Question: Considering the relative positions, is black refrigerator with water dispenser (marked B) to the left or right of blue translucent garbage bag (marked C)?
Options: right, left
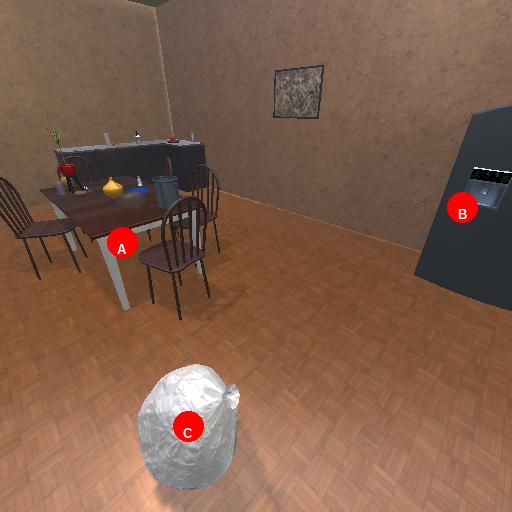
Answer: right